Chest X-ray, PA view. Patient: 54 years old, sex F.
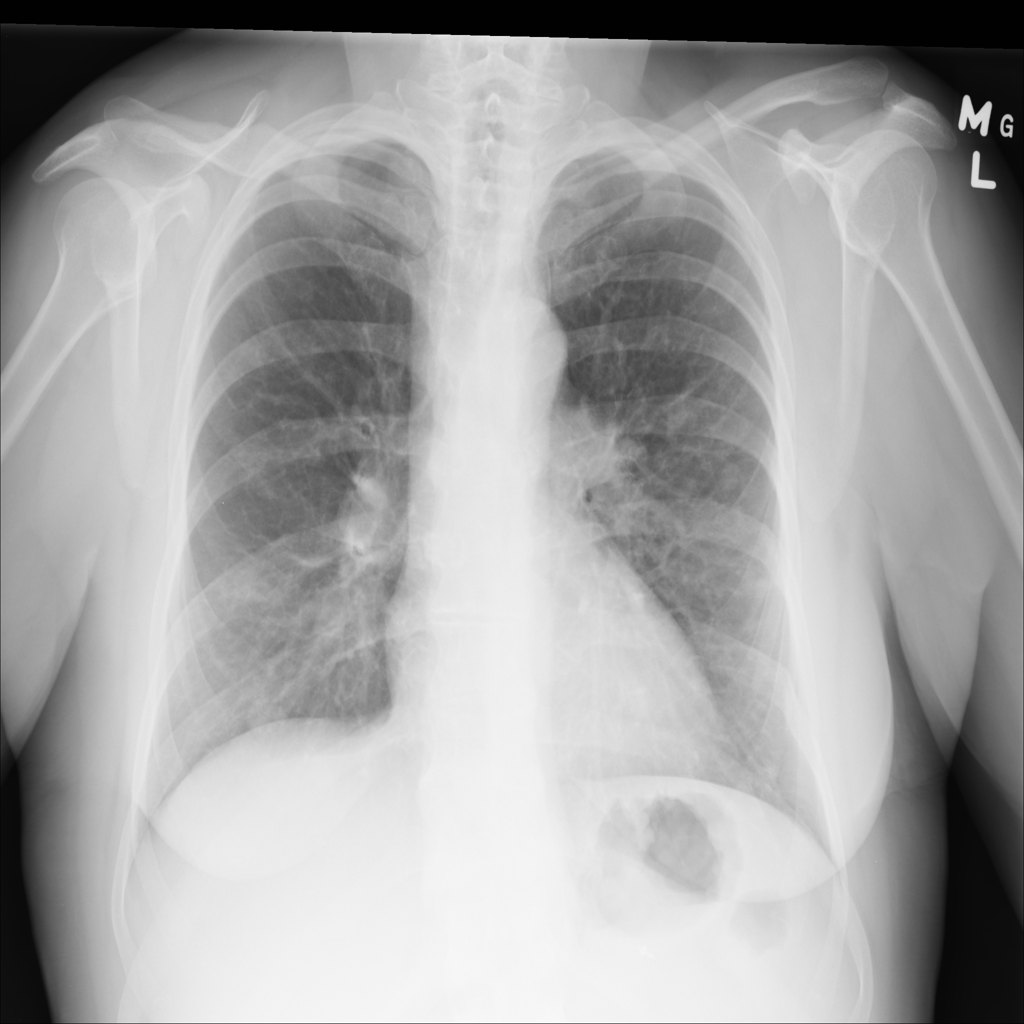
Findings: No Finding